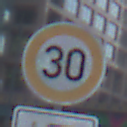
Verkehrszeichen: Geschwindigkeit30
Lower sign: HinweisDurchSinnbild14
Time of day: MorningAfternoon
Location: Outdoor (Urban)
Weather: PartlyCloudy
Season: NotSpecified
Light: Natural